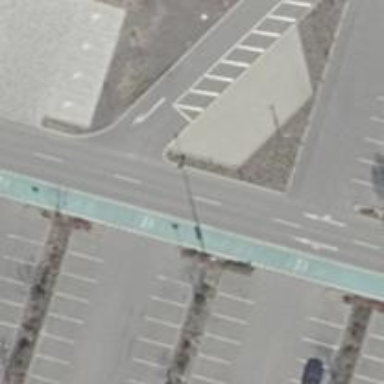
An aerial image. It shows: Asphalt parking aisle off service road.